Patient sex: M
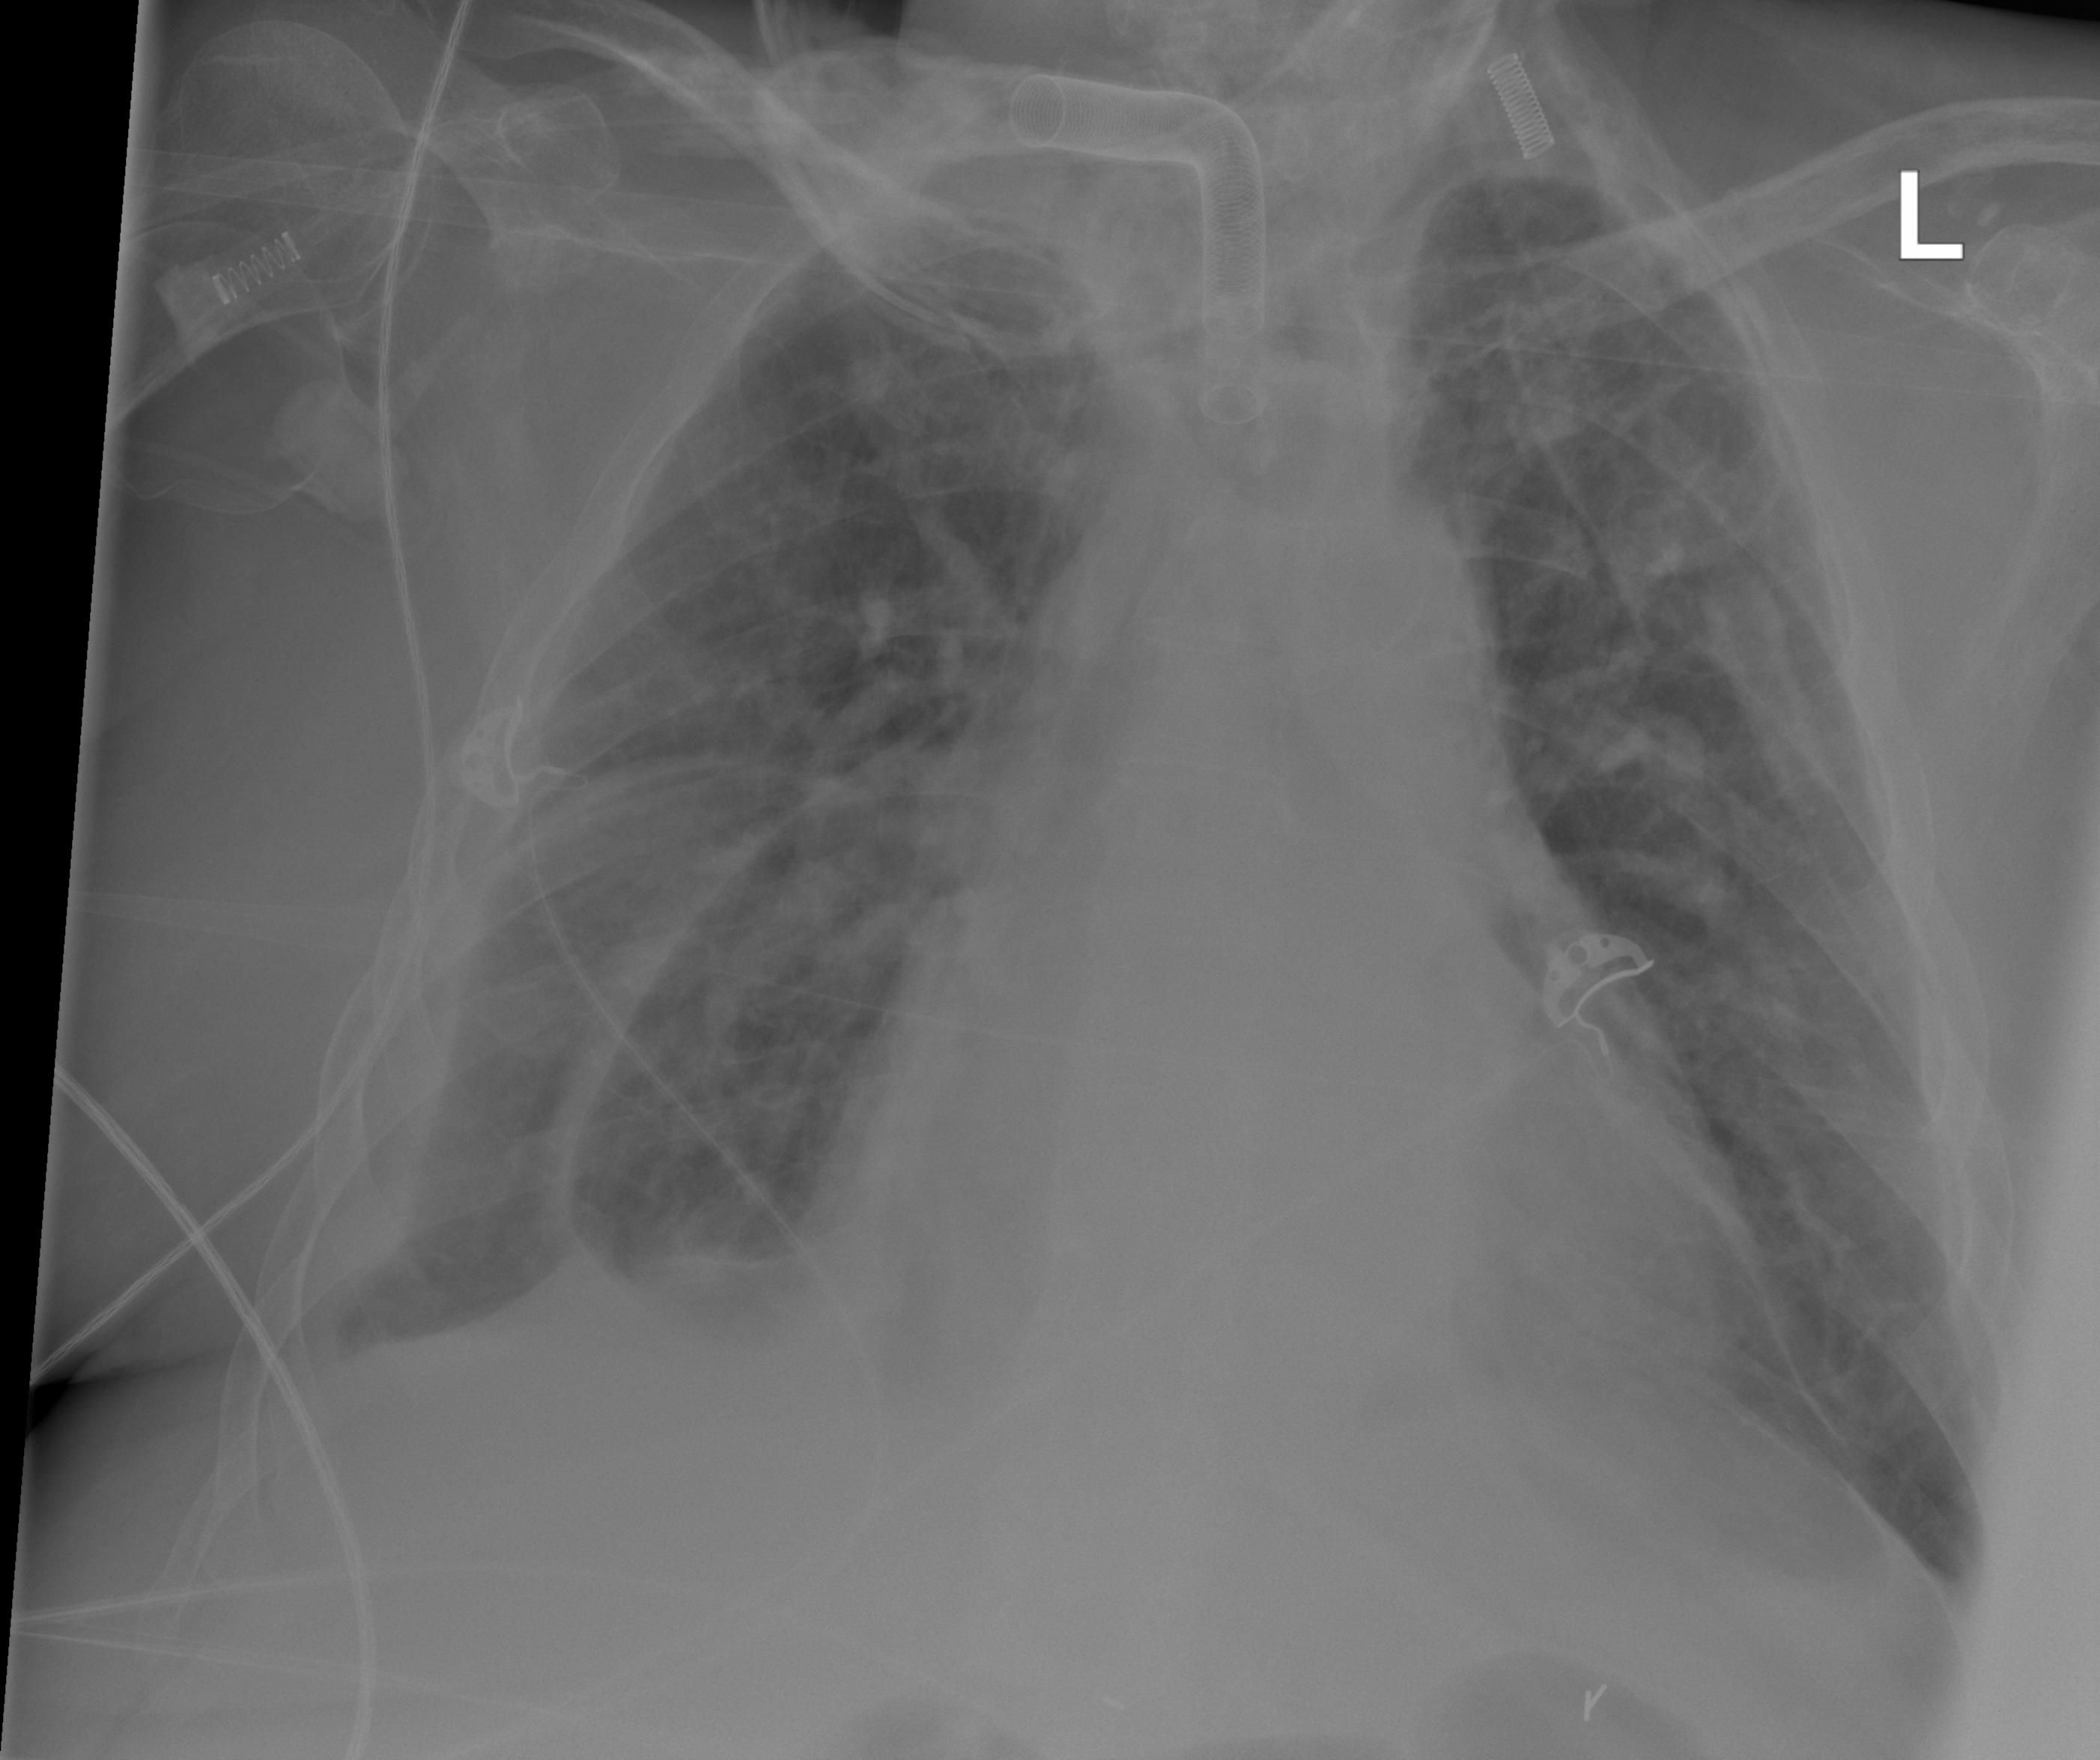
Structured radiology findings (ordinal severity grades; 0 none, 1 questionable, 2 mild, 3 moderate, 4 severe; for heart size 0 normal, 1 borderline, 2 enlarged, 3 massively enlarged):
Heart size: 2
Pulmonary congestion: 2
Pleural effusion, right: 2
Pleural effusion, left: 2
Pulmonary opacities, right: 2
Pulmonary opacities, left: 2
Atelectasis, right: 2
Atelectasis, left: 2